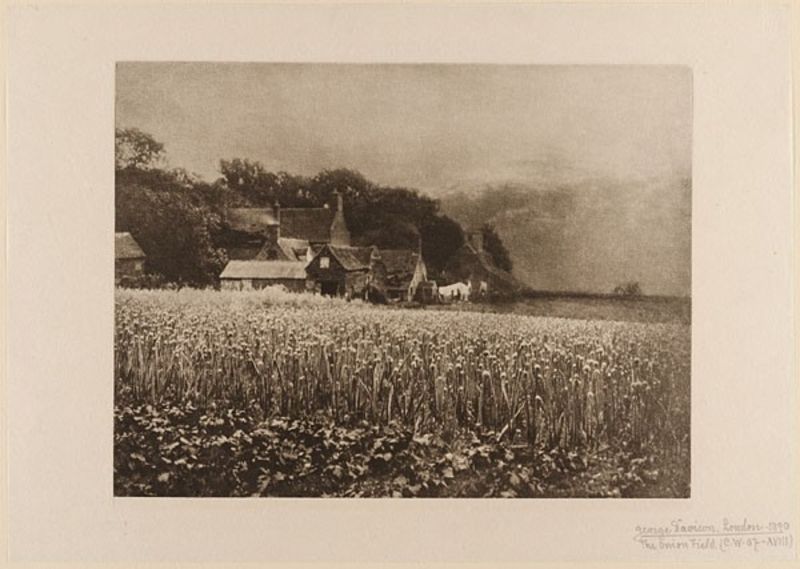
Titel: The Onion Field
Künstler: George Davison
Standort: Hamburg
Institution: Museum für Kunst und Gewerbe Hamburg
Schlagwörter: stadt, papier, ort, dorf, foto, fotografie, photographie, stadtansicht, photo, ackerbau, landschaften, landschaftsdarstellung, lichtbild, piktoralismus, kunstfotografie, piktorialismus, heliogravur, agrikultur, künstlerische, pictorialismus, heliogravüre, photogravüre, fotogravüre